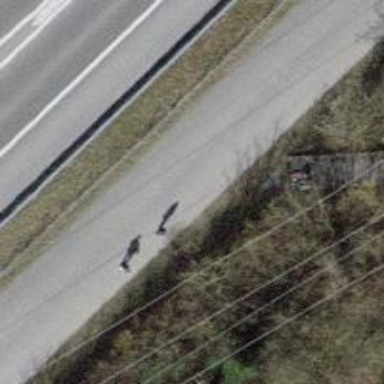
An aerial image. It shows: Set of steps on the road.